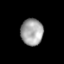
Tissue: lung
Cell type: Epithelial cells
Senescence score: 0.2318
Nuclear area (px): 577
Mean DAPI intensity: 164.615